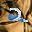
Label: 2